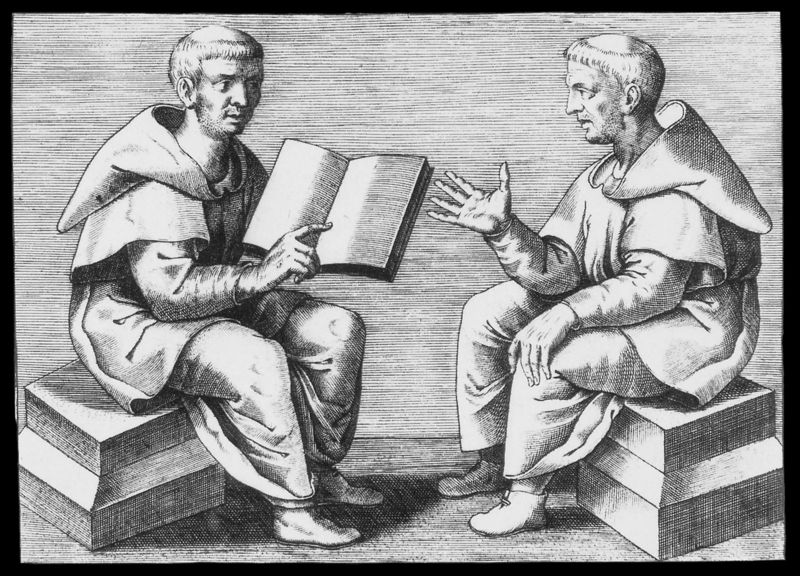
Titel: Illumination zum Widmungsgedicht der Vita Aegil: Candidus und Modestus
Schlagwörter: mann, weiß, menschen, sitzen, finger, geste, männer, reden, schwarz, gespräch, bibel, falten, sockel, stein, hände, gewand, kutte, sitzend, schuhe, grafik, graphik, querformat, sprechen, lesen, faltenwurf, zeigen, buch, schwarz-weiß, stich, priester, diskussion, mönche, kupferstich, buchseiten, disput, kaputze, kapuze, hinweis, tonsur, kapuzen